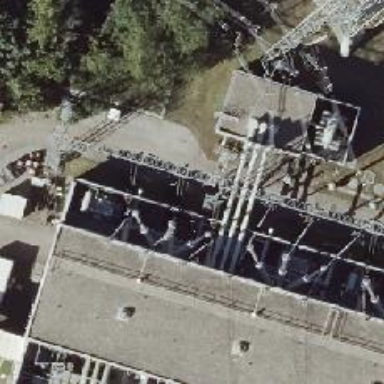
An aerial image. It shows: Three cables of power line.